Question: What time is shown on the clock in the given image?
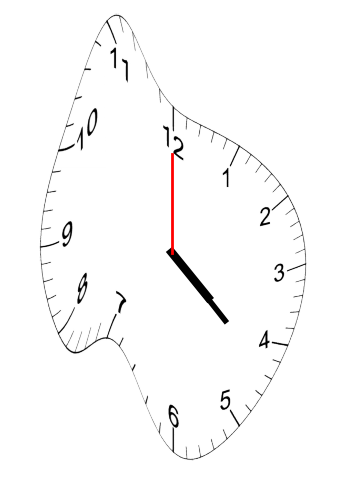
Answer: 04:22:00